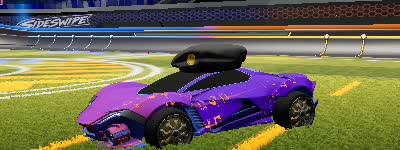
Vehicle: werewolf